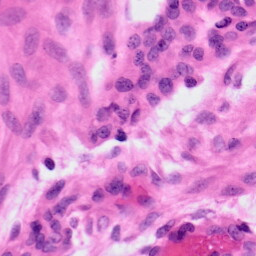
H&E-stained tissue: Ovarian